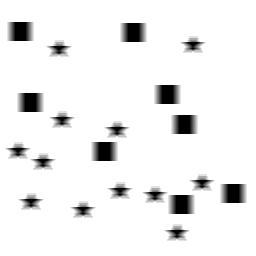
Squares: 8
Triangles: 0
Stars: 12
Total shapes: 20